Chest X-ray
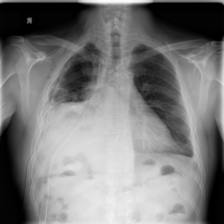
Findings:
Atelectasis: positive
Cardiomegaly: negative
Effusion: negative
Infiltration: positive
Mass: negative
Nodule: negative
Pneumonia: negative
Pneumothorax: positive
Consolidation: negative
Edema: negative
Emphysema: positive
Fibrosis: negative
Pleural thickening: negative
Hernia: negative